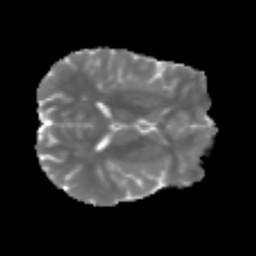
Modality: MD
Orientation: axial
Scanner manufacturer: siemens
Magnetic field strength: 3 T
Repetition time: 3.6 s
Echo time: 0.092 s